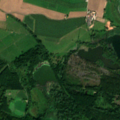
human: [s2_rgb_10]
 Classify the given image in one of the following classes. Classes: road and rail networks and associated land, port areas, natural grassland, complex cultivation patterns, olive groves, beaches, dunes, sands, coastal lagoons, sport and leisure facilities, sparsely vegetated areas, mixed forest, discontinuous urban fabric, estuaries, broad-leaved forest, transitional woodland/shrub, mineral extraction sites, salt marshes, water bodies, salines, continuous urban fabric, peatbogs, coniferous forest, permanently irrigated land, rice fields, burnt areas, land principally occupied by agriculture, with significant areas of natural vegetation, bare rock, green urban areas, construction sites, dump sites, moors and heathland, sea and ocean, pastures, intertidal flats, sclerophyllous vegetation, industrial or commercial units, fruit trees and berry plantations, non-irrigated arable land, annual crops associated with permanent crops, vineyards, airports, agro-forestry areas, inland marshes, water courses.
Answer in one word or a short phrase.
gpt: non-irrigated arable land, pastures, land principally occupied by agriculture, with significant areas of natural vegetation, broad-leaved forest, transitional woodland/shrub, water bodies